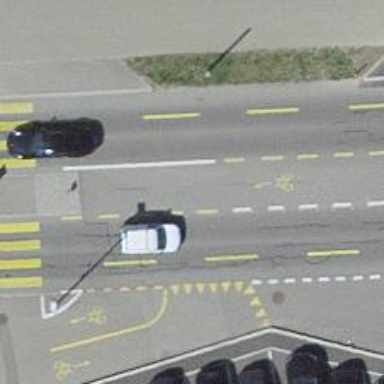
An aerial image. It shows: Secondary road with asphalt surface. There is separate cycle lane and sidewalk.